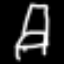
Label: chair